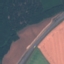
Label: Highway